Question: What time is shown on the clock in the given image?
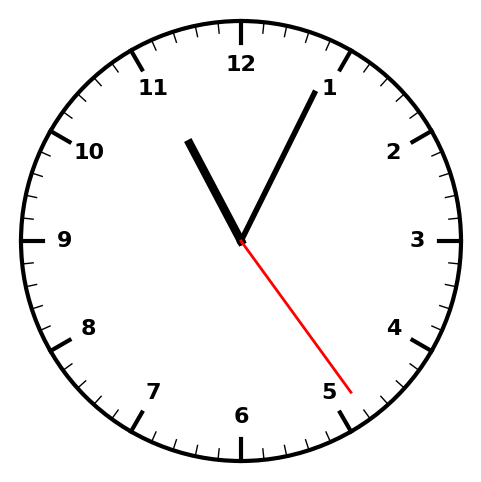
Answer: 11:04:24